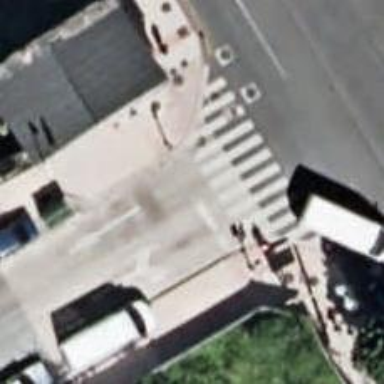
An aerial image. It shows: Road with traffic signals at crossing.